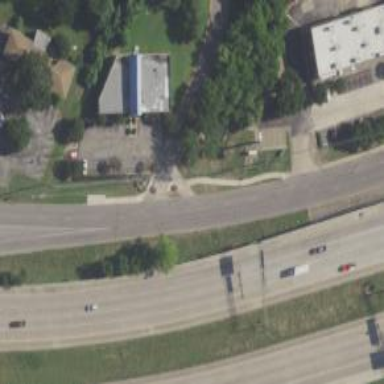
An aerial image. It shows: Secondary road with frontage road.